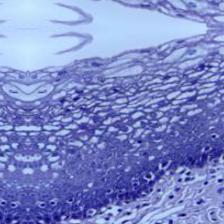
Diagnosis: Normal